Question:
'docker ps'
'''
CONTAINER ID IMAGE COMMAND CREATED STATUS PORTS NAMES
7523fd2c20c7 gcr.io/google_containers/k8s-dns-sidecar-amd64 "/sidecar --v=2 --..." 18 hours ago Up 18 hours k8s_sidecar_kube-dns-86f6f55dd5-qwc6z_kube-system_c1333ffc-e4d6-11e7-bccf-0021ccbf0996_0
9bd438011406 gcr.io/google_containers/k8s-dns-dnsmasq-nanny-amd64 "/dnsmasq-nanny -v..." 18 hours ago Up 18 hours k8s_dnsmasq_kube-dns-86f6f55dd5-qwc6z_kube-system_c1333ffc-e4d6-11e7-bccf-0021ccbf0996_0
5c35e00a5a27 gcr.io/google_containers/k8s-dns-kube-dns-amd64 "/kube-dns --domai..." 18 hours ago Up 18 hours k8s_kubedns_kube-dns-86f6f55dd5-qwc6z_kube-system_c1333ffc-e4d6-11e7-bccf-0021ccbf0996_0
77ef463642b7 gcr.io/google_containers/pause-amd64:3.0 "/pause" 18 hours ago Up 18 hours k8s_POD_kube-dns-86f6f55dd5-qwc6z_kube-system_c1333ffc-e4d6-11e7-bccf-0021ccbf0996_0
39f618666205 gcr.io/google_containers/kubernetes-dashboard-amd64 "/dashboard --inse..." 18 hours ago Up 18 hours k8s_kubernetes-dashboard_kubernetes-dashboard-vgpjl_kube-system_c1176a44-e4d6-11e7-bccf-0021ccbf0996_0
023b7b554a8c gcr.io/google_containers/pause-amd64:3.0 "/pause" 18 hours ago Up 18 hours k8s_POD_kubernetes-dashboard-vgpjl_kube-system_c1176a44-e4d6-11e7-bccf-0021ccbf0996_0
1c3bdb7bdeb1 gcr.io/google-containers/kube-addon-manager "/opt/kube-addons.sh" 18 hours ago Up 18 hours k8s_kube-addon-manager_kube-addon-manager-tpad_kube-system_7b19c3ba446df5355649563d32723e4f_0
8a00feefa754 gcr.io/google_containers/pause-amd64:3.0 "/pause" 18 hours ago Up 18 hours k8s_POD_kube-addon-manager-tpad_kube-system_7b19c3ba446df5355649563d32723e4f_0
b657eab5f6f5 gcr.io/k8s-minikube/storage-provisioner "/storage-provisioner" 18 hours ago Up 18 hours k8s_storage-provisioner_storage-provisioner_kube-system_c0a8b187-e4d6-11e7-bccf-0021ccbf0996_0
67be5cc1dd0d gcr.io/google_containers/pause-amd64:3.0 "/pause" 18 hours ago Up 18 hours k8s_POD_storage-provisioner_kube-system_c0a8b187-e4d6-11e7-bccf-0021ccbf0996_0
'''
I just did the Kubernetes minikube tutorial at <URL>, and I cannot stop or remove these containers, they always get recreated.
'''
$ kubectl get deployment
No resource found.
$ minikube status
minikube: Running
cluster: Running
kubectl: Correctly Configured: pointing to minikube-vm at 192.168.99.100
'''
Output of 'kubectl get pods --all-namespaces'
'''
NAMESPACE NAME READY STATUS RESTARTS AGE
kube-system kube-addon-manager-minikube 1/1 Running 5 19h
kube-system kube-dns-86f6f55dd5-6kjsn 3/3 Running 15 19h
kube-system kubernetes-dashboard-68vph 1/1 Running 5 19h
kube-system storage-provisioner 1/1 Running 5 19h
'''
UPDATE:
I completely removed all packages called 'kube*', removed docker, remove virtualbox, removed /var/lib/docker, reinstalled docker.
And the containers are back! How on earth do you get rid of them?
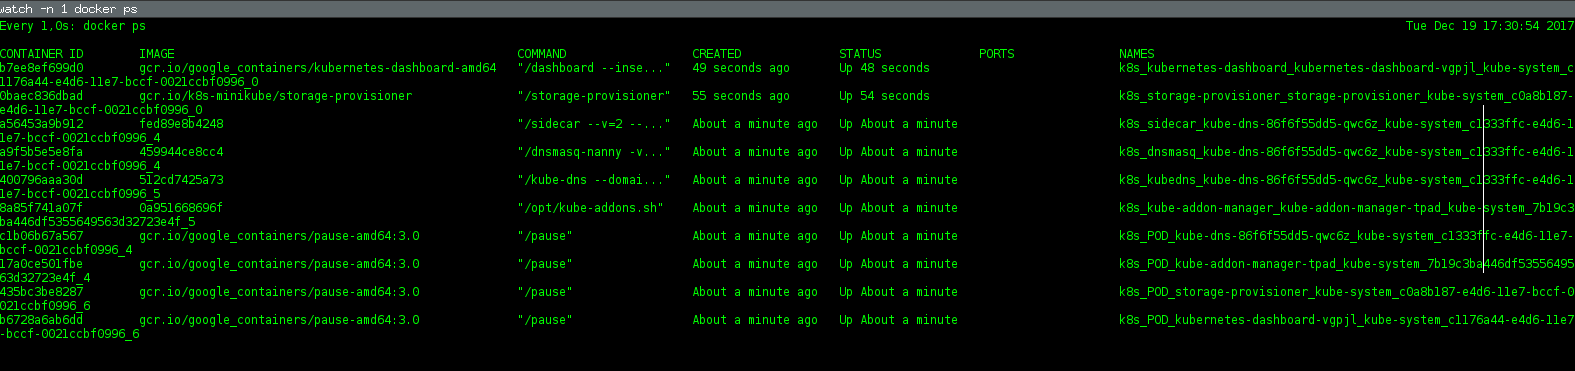
Answer: What containers do you want to delete and why? The containers printed in your 'docker ps' output are Kubernetes containers. You basically would destroy minikube by deleting these containers.
In general Kubernetes manages these containers for you. Kubernetes interprets a deleted container as a failure and restarts it. To delete a container you have to delete the pod (or the ReplicaSet, ReplicationController or Deployment depending on your deployed applications).
---
If these containers actually appear on your host system, then you maybe installed Kubernetes accidentally on your host system (with another tutorial). In this case you have to look for a process called 'kubelet' which creates these containers.
For example if you use systemd:
'''
systemctl status kublet # see if its actually running
systemctl stop kubelet # stop it
systemctl disable kubelet # make sure it doesn't start after next reboot
'''